Interaction volume radius: 5 \u00c5
Interaction volume height: 20 \u00c5
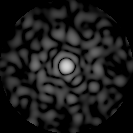
Disorder parameter: 0.7983